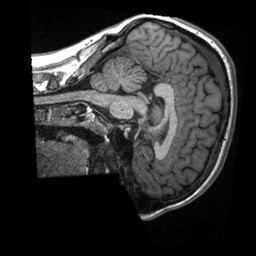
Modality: T1w
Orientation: sagittal
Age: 26
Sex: male
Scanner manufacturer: siemens
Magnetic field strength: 3 T
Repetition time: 2.3 s
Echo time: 0.00288 s